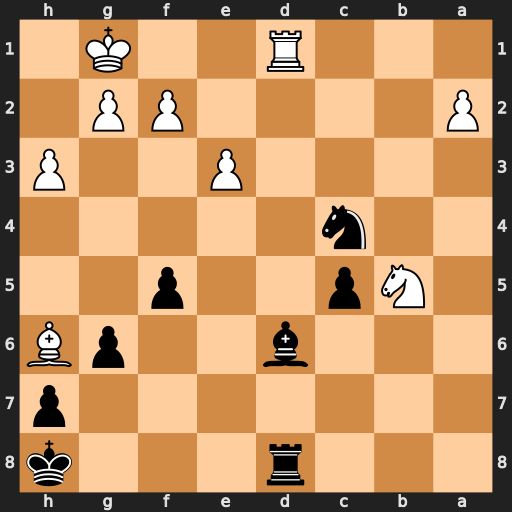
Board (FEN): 3r3k/7p/3b2pB/1Np2p2/2n5/4P2P/P4PP1/3R2K1
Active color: b
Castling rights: -
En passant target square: -
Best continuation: Bh2+ Kxh2 Rxd1